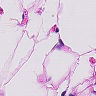
Metastatic tissue present: no